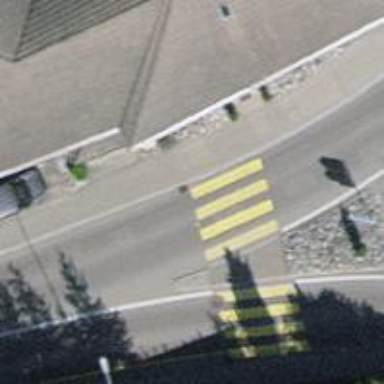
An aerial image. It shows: Kerb serving as barrier.